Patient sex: M
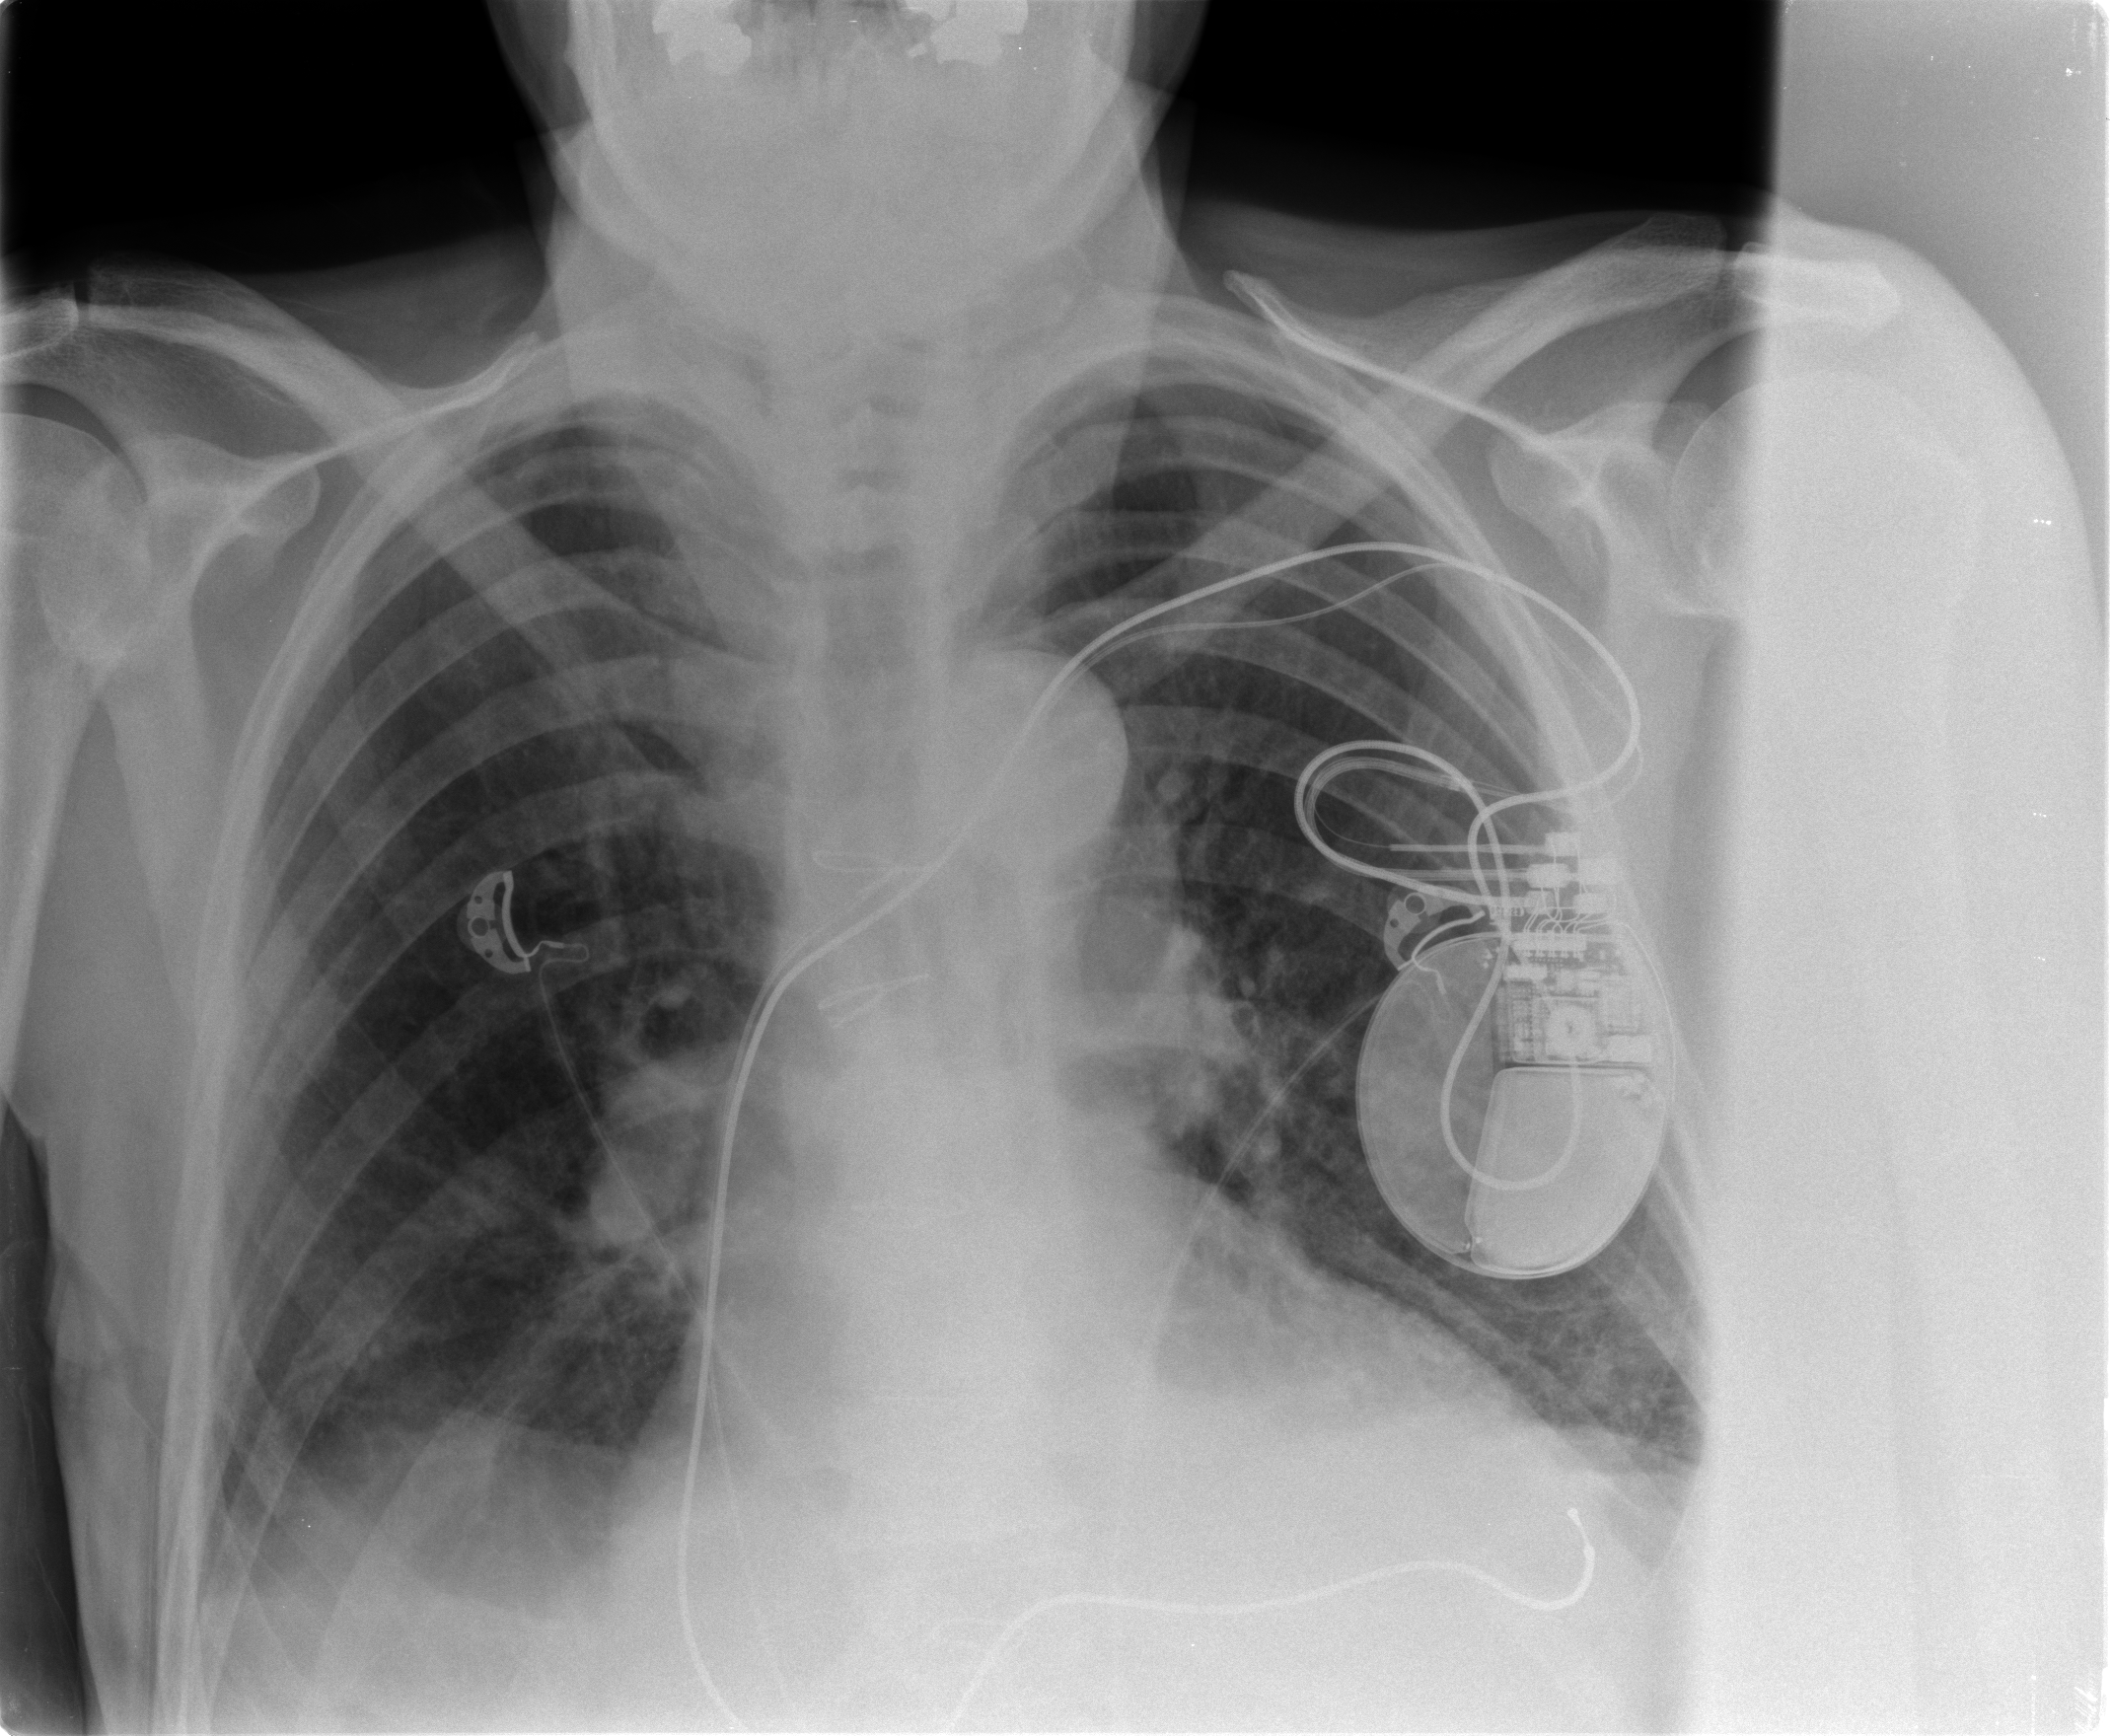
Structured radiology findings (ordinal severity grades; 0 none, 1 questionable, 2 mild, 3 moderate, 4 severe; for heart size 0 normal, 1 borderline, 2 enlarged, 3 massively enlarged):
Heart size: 2
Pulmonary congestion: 2
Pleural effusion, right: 2
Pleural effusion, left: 1
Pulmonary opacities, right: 1
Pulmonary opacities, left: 0
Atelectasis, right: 2
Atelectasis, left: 1